Field crop: maize
Growth stage: 2
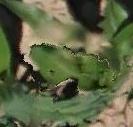
Species: maize